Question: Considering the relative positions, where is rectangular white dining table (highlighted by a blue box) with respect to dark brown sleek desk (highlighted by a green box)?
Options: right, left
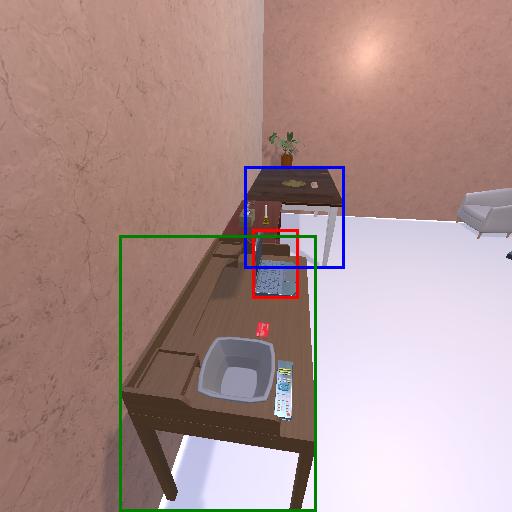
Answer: right